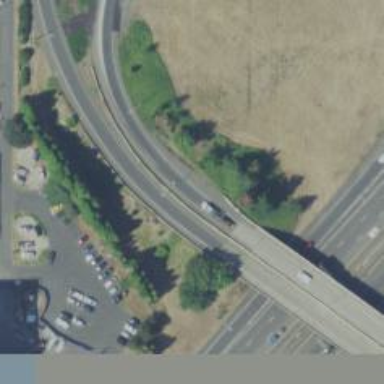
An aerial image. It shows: Connector bridge over motorway link.